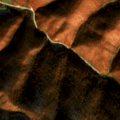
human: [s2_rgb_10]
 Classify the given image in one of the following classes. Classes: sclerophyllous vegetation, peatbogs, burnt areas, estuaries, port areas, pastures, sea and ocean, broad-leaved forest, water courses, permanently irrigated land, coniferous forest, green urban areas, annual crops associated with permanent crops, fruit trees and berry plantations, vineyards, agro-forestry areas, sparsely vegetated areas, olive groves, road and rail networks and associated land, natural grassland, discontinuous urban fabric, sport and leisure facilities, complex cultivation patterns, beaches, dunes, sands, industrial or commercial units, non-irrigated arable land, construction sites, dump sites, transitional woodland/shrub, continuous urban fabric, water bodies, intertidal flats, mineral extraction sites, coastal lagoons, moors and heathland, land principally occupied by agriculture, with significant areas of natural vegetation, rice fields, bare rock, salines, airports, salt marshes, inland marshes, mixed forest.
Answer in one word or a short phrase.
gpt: complex cultivation patterns, broad-leaved forest